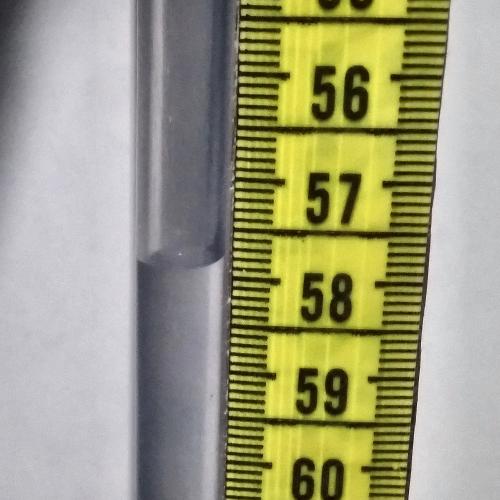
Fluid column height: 57.8 cm